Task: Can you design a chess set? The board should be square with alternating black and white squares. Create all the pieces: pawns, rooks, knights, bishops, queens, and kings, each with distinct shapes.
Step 3345:
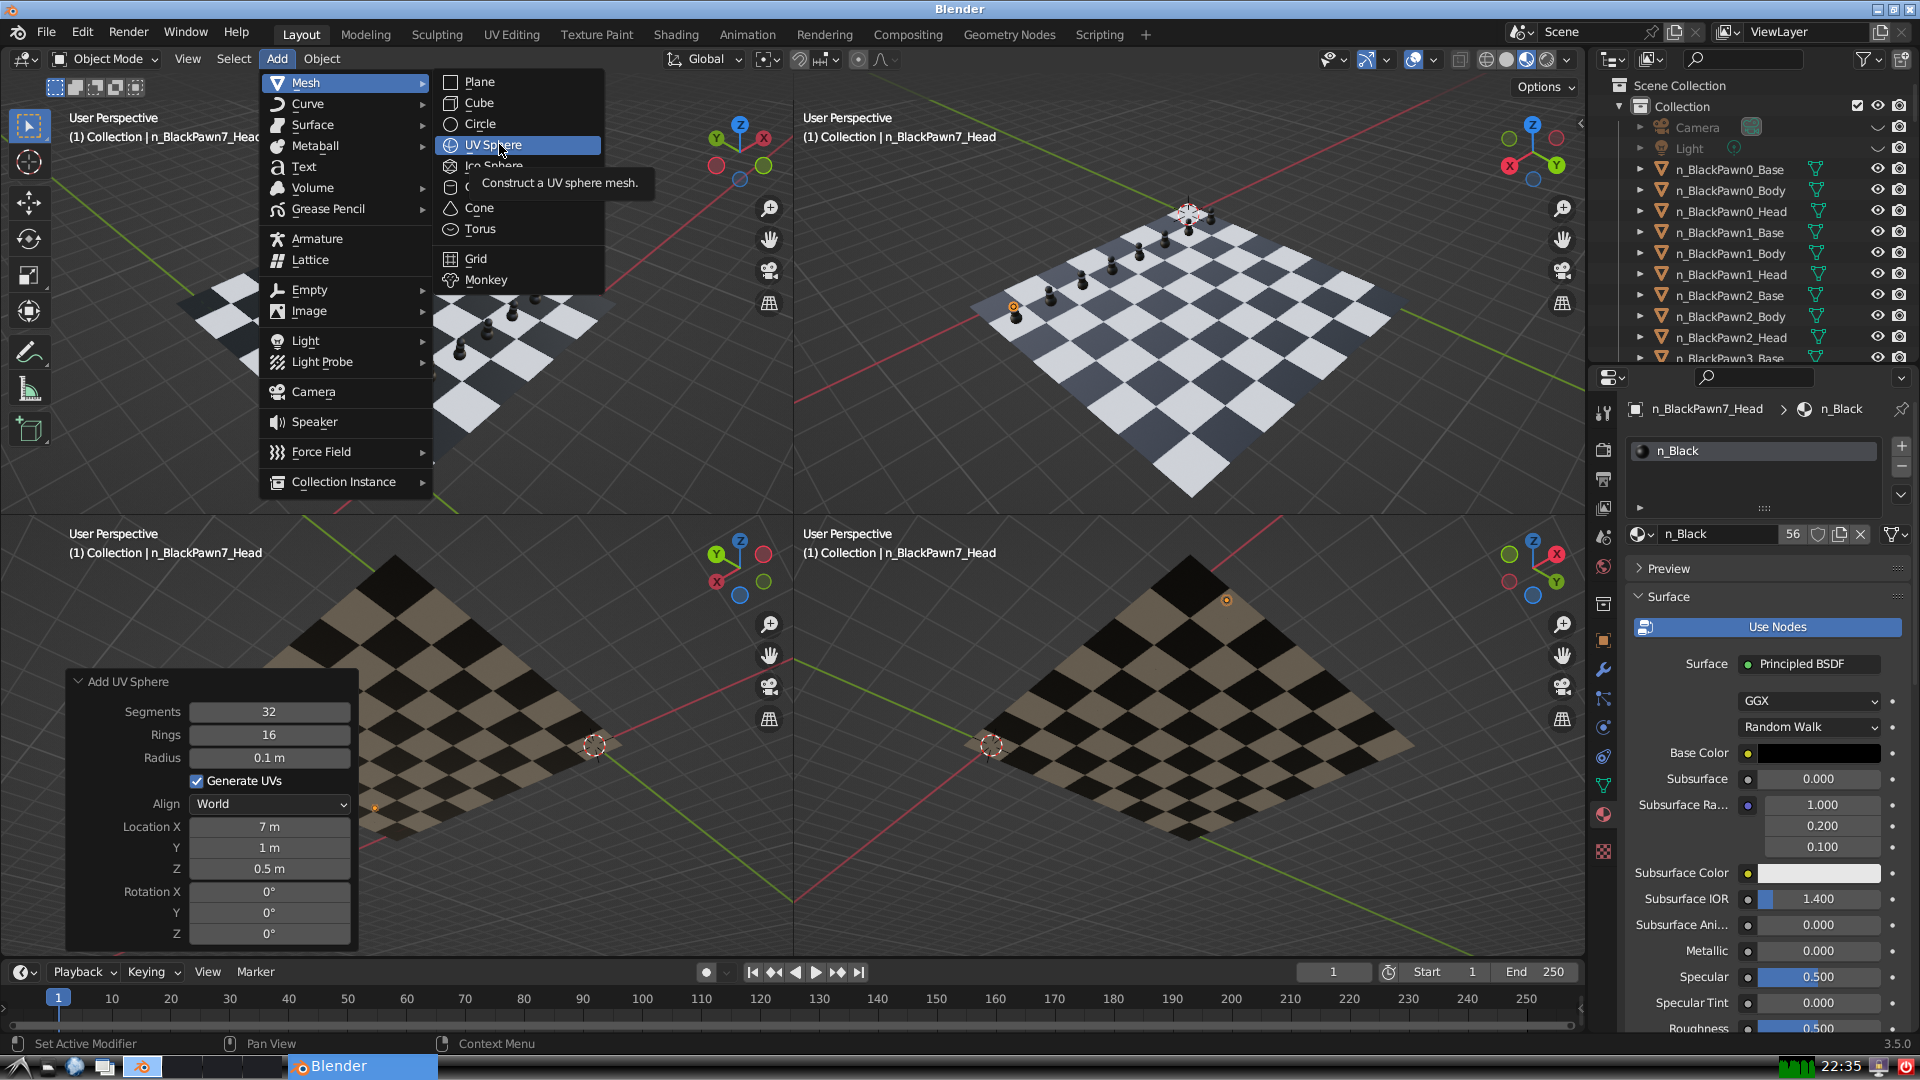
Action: click: no